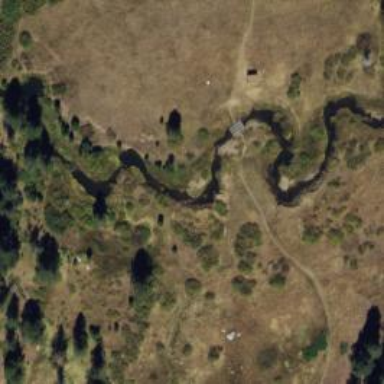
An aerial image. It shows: Path on bridge designed for nordic skiing.